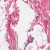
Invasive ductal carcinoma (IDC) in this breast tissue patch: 0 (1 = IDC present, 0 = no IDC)